Interaction volume radius: 10 \u00c5
Interaction volume height: 10 \u00c5
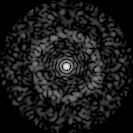
Disorder parameter: 0.8257